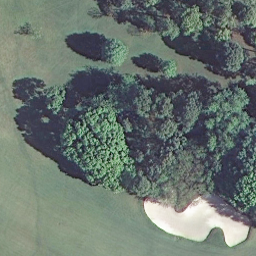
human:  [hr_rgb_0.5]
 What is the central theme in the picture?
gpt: golf course